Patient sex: M
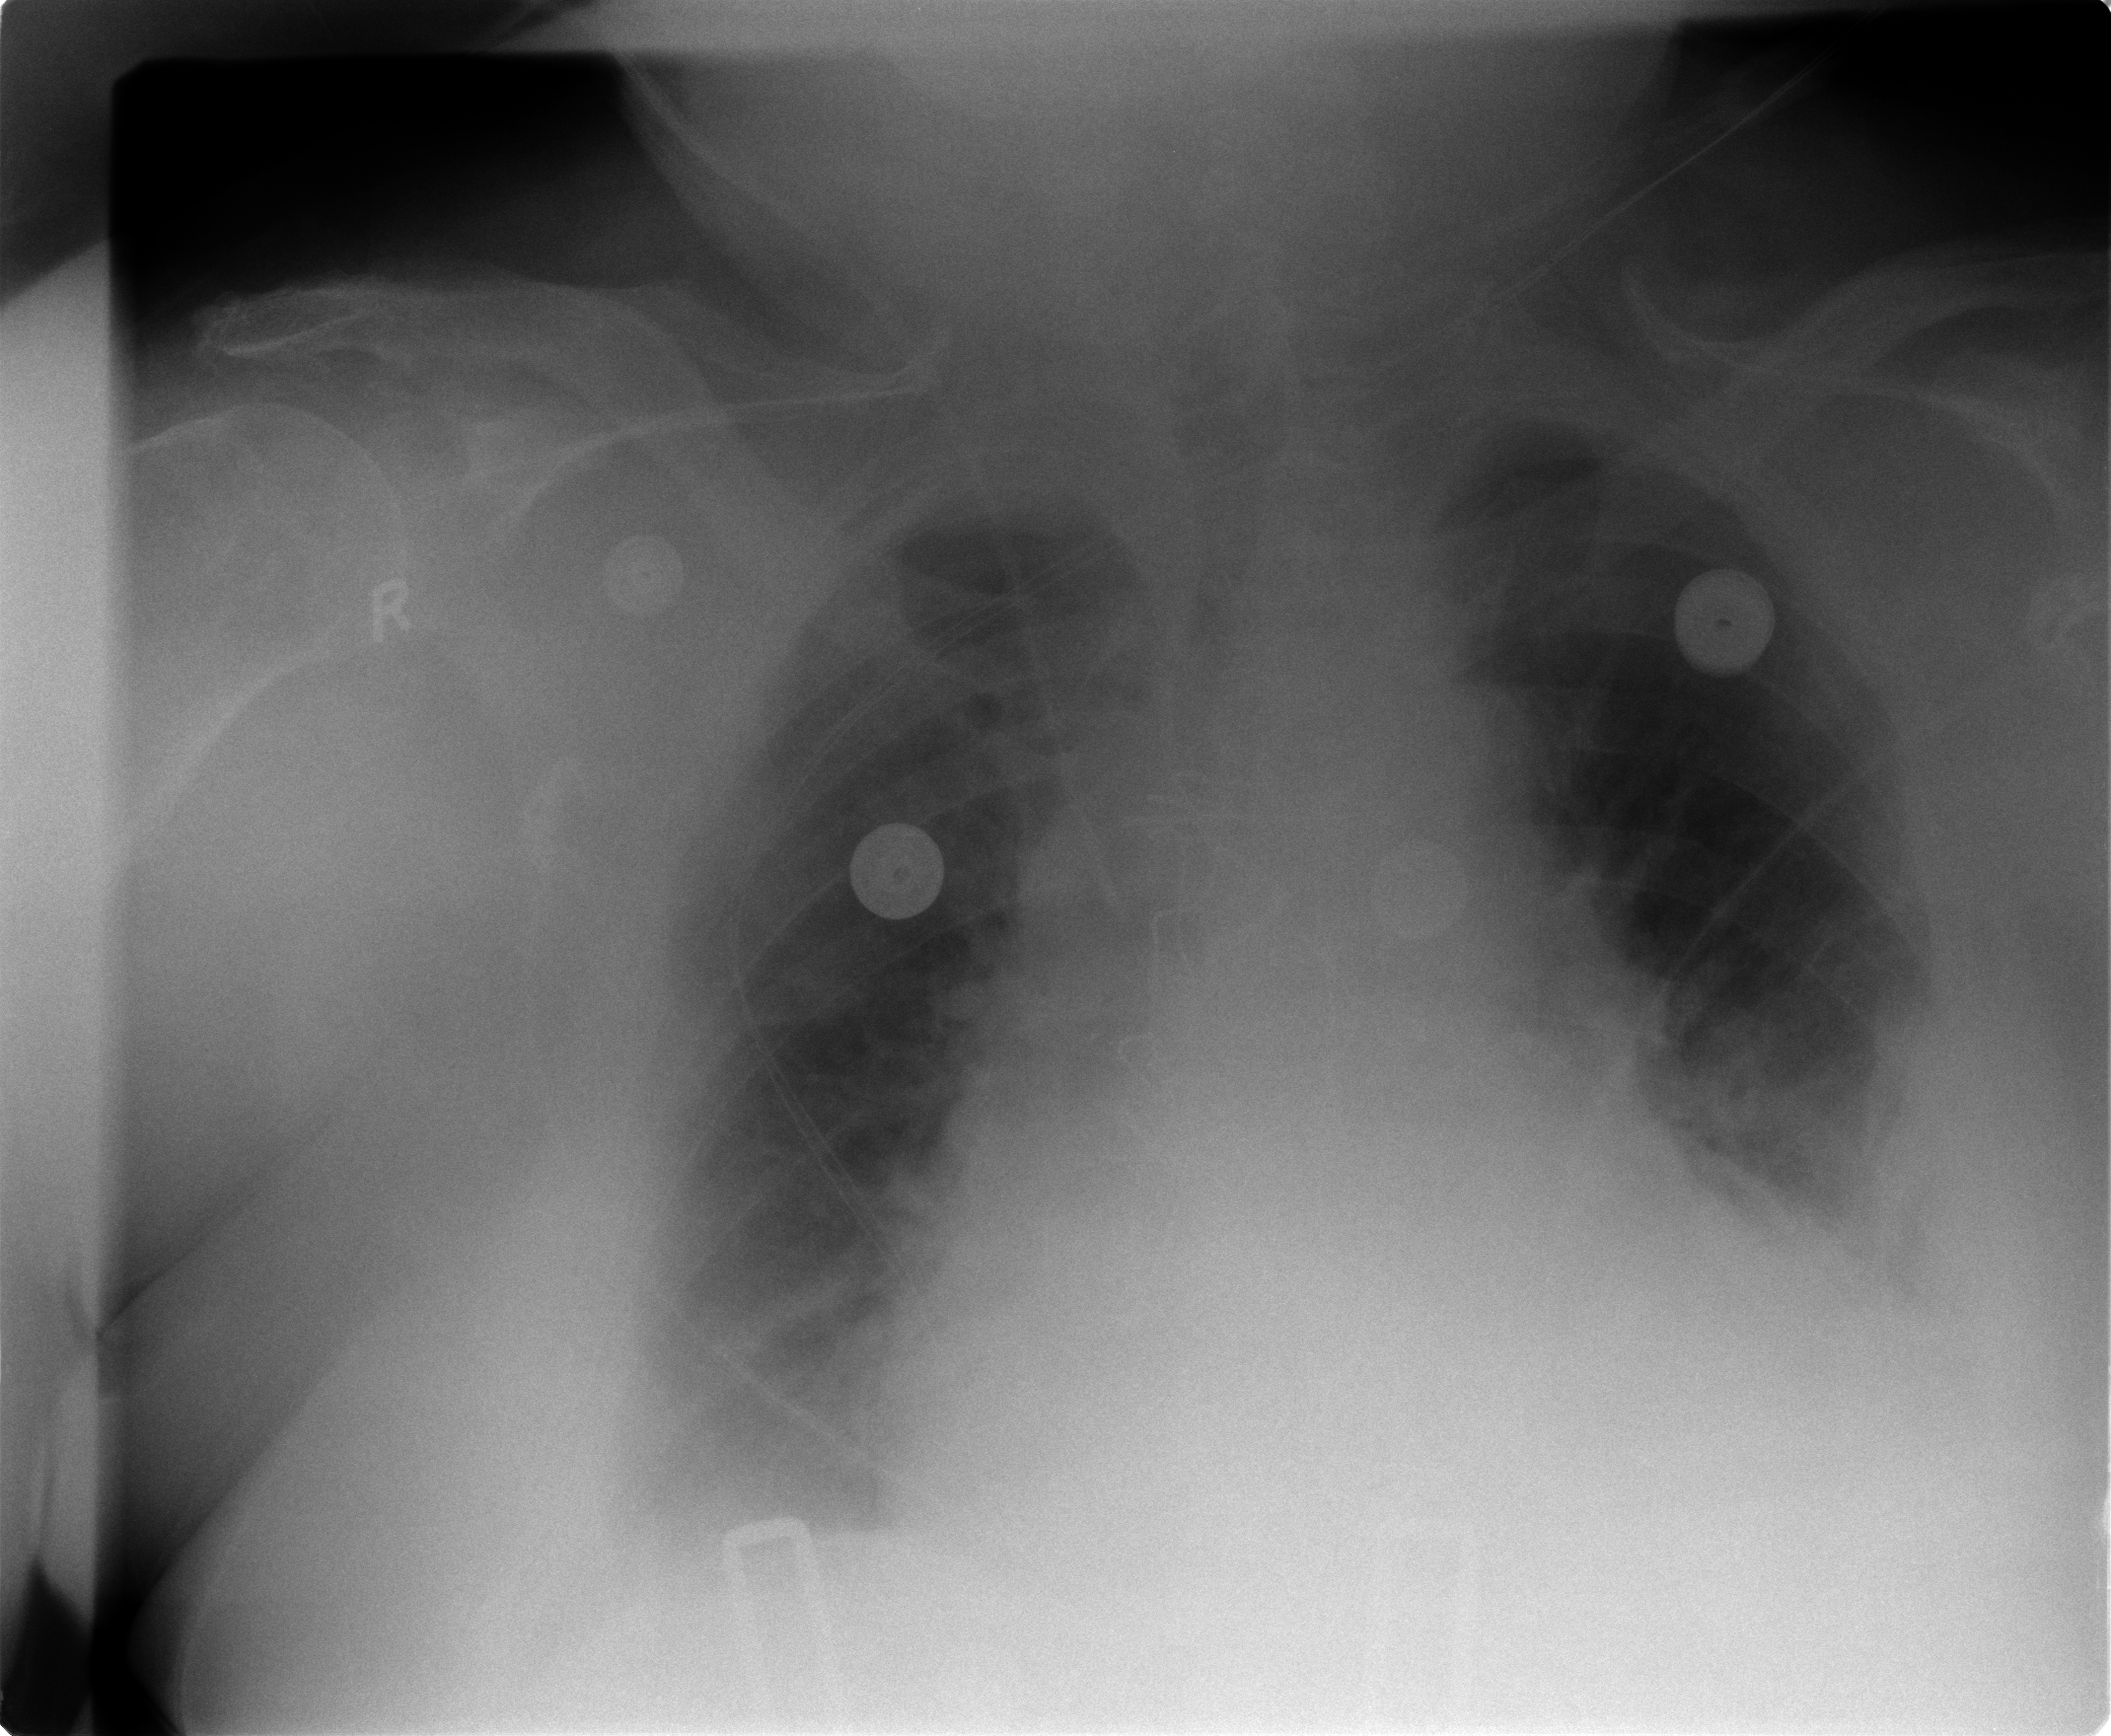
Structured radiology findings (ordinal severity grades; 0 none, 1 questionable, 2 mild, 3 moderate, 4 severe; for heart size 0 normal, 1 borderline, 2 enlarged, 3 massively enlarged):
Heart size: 2
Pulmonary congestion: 3
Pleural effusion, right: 2
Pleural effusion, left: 2
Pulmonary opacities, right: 0
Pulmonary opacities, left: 0
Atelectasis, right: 2
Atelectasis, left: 2